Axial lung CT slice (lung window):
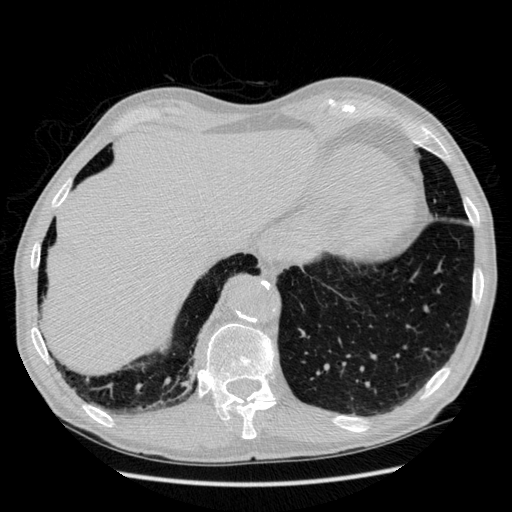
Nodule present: no